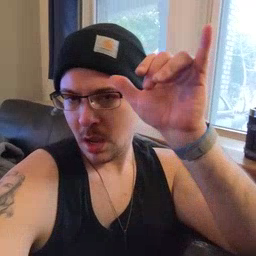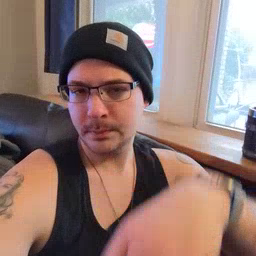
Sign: cow